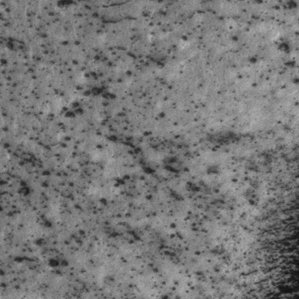
Label: frost